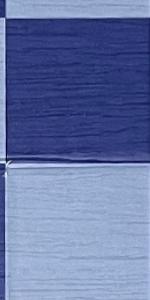
Label: Empty